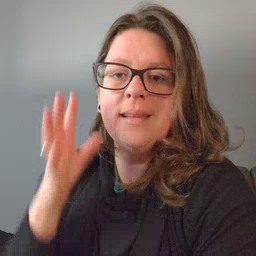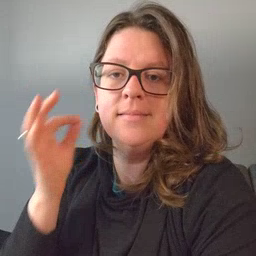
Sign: cat